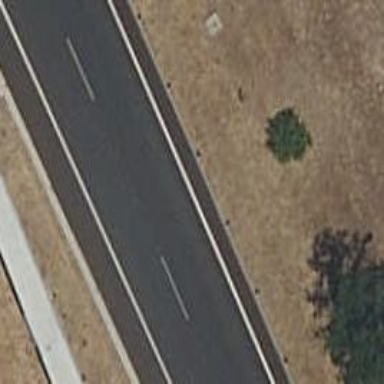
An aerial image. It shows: Asphalt motorway link.